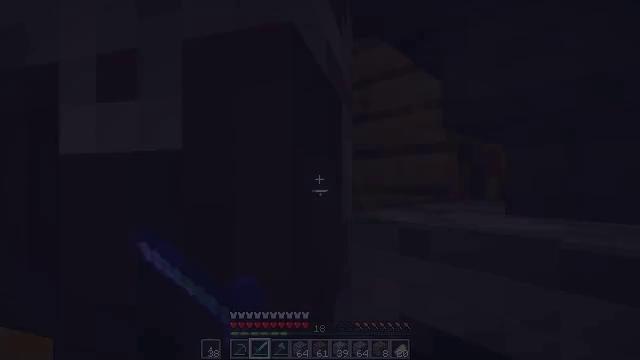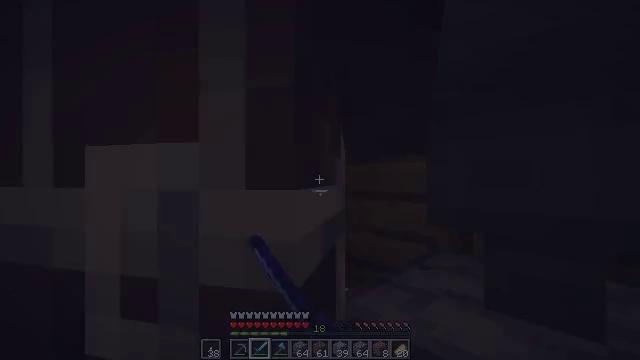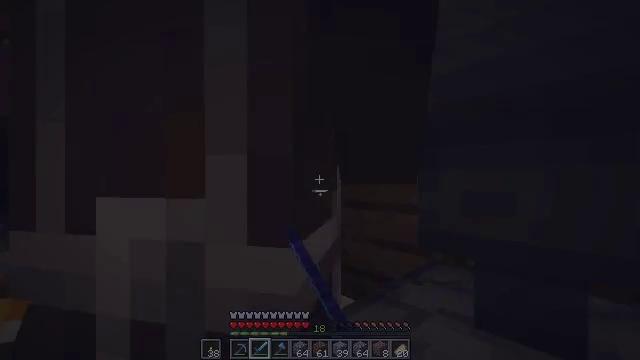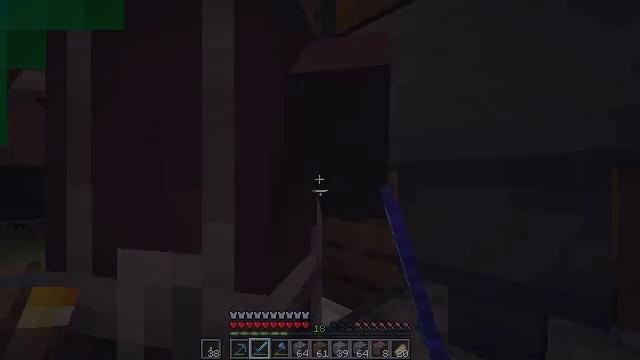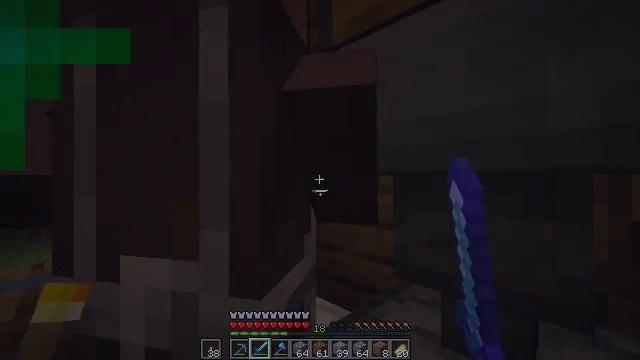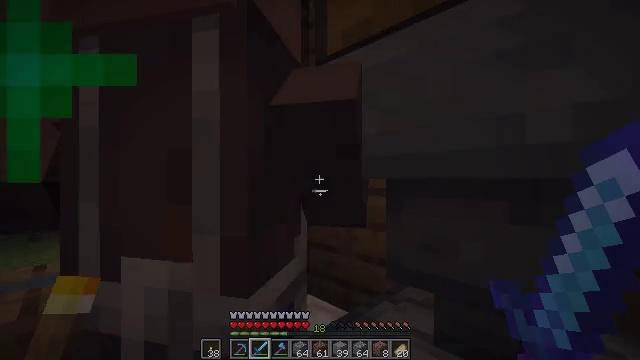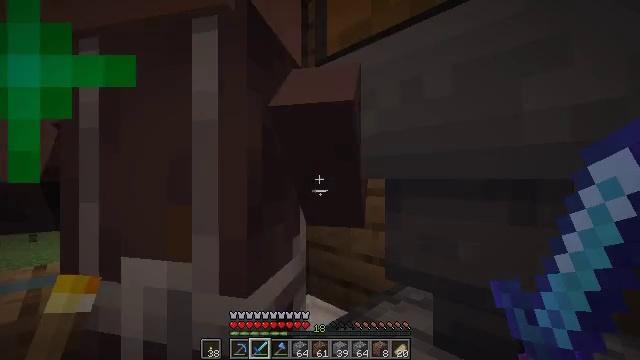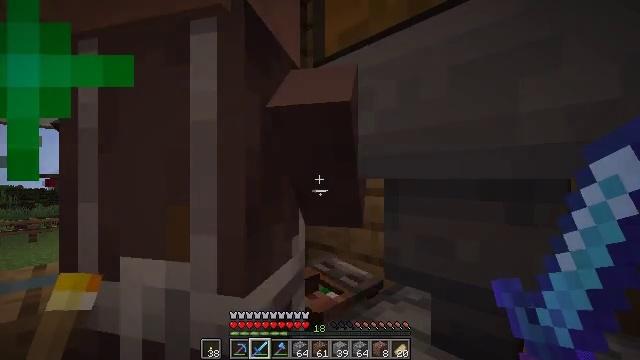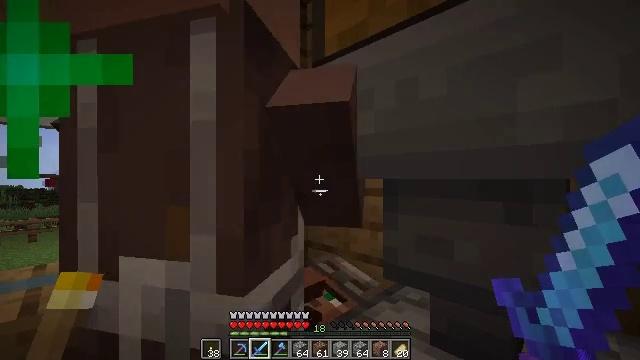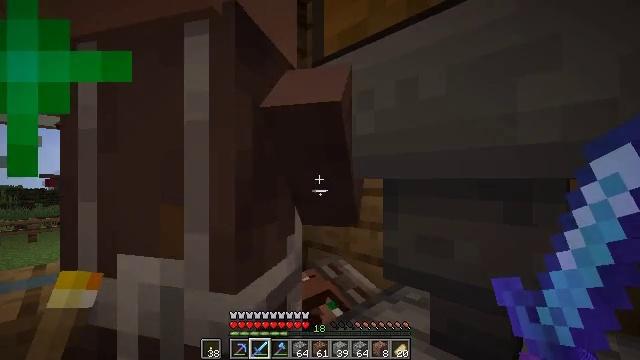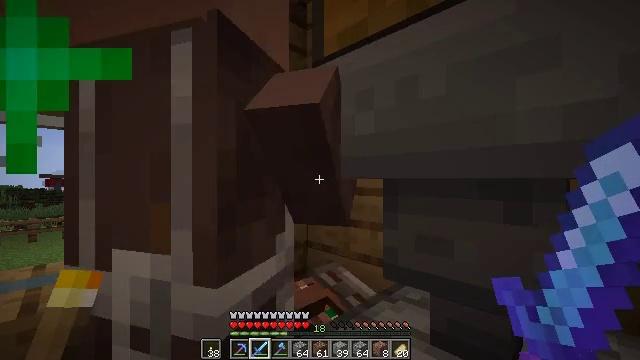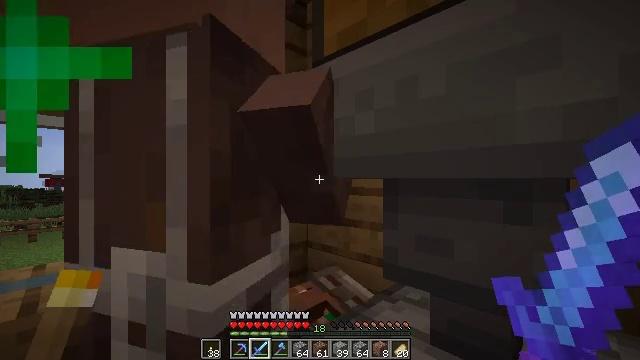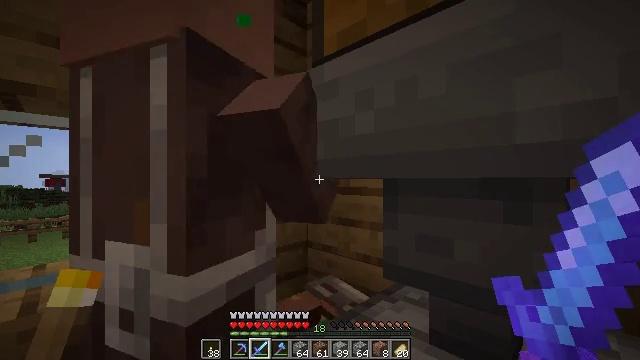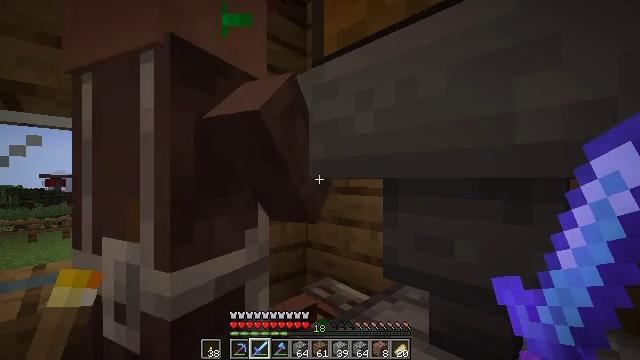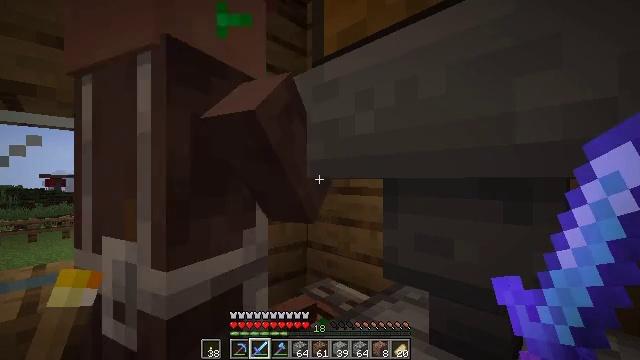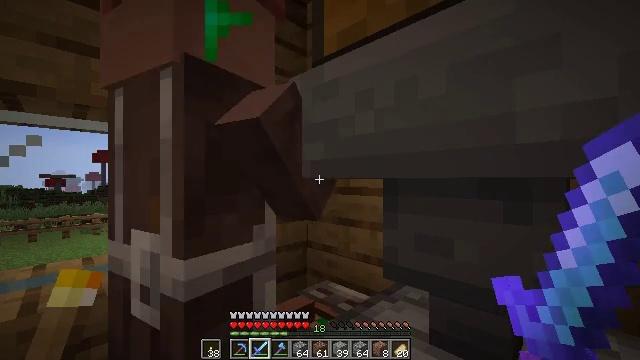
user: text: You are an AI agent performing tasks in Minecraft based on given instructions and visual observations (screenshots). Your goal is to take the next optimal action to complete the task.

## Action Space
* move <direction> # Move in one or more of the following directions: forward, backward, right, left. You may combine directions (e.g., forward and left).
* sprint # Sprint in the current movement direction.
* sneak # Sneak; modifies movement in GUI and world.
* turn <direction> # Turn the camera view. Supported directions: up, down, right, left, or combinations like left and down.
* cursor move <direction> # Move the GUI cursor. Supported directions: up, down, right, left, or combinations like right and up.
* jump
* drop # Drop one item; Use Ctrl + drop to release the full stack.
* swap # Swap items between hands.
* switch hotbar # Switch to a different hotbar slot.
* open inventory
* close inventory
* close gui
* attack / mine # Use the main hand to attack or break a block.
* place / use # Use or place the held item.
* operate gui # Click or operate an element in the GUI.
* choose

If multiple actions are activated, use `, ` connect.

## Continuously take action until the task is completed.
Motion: motion action
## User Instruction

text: Produce green dye by cooking cactus.
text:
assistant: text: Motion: no_op
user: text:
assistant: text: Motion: no_op
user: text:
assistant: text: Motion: no_op
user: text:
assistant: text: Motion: no_op
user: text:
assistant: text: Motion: no_op
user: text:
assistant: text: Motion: no_op
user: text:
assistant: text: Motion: no_op
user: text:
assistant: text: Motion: no_op
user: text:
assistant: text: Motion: no_op
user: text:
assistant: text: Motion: no_op
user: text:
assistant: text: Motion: no_op
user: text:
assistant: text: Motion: no_op
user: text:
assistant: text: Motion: no_op
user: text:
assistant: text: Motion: no_op
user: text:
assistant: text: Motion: no_op
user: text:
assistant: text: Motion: no_op
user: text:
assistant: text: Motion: no_op
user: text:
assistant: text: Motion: no_op
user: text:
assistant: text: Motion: no_op
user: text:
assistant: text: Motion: no_op
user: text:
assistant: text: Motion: no_op
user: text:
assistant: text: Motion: no_op
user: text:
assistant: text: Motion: no_op
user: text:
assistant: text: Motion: no_op
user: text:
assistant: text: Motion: no_op
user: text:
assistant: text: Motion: no_op
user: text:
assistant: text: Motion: no_op
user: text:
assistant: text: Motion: no_op
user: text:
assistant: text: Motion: no_op
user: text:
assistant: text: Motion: no_op